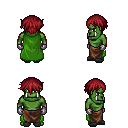
a pixel art fantasy rpg character, male body template, orc, green skin, green cape, robe skirt, brunette short bangs hairstyle, metal gloves, gray slippers, four views (front, back, left, right), 2x2 character sprite sheet, small pixel art, hard edges, no anti-aliasing